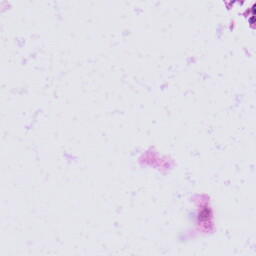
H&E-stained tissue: Prostate